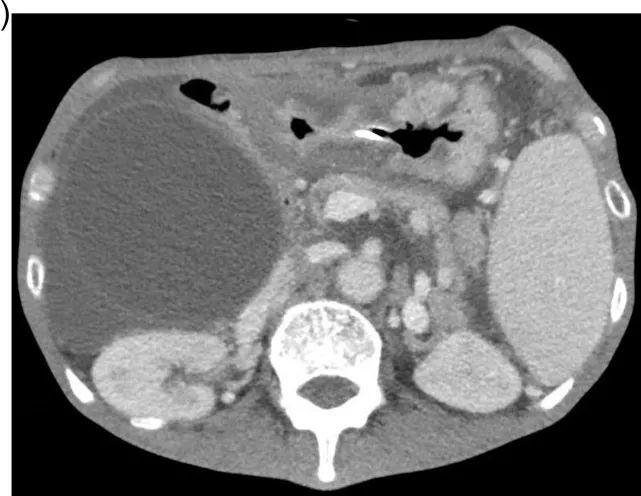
(a) Markedly distended gallbladder with ascites and compression of the duodenum.
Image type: radiology (ct)